Question: I'm trying to write a function in GLSL that returns the signed distance to a rectangle. The rectangle is axis-aligned. I feel a bit stuck; I just can't wrap my head around what I need to do to make it work.
The best I came up with is this:
'''
float sdAxisAlignedRect(vec2 uv, vec2 tl, vec2 br)
{
// signed distances for x and y. these work fine.
float dx = max(tl.x - uv.x, uv.x - br.x);
float dy = max(tl.y - uv.y, uv.y - br.y);
dx = max(0.,dx);
dy = max(0.,dy);
return sqrt(dx*dx+dy*dy);
}
'''
Which produces a rectangle that looks like:

The lines show distance from the rectangle. It works fine but ONLY for distances OUTSIDE the rectangle. Inside the rectangle the distance is a static '0.'.
How do I also get accurate distances inside the rectangle using a unified formula?
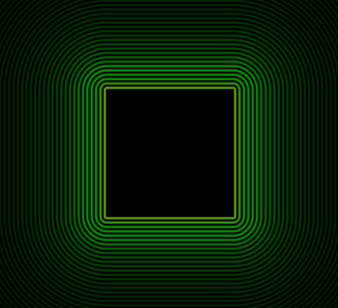
Answer: How about this...
'''
float sdAxisAlignedRect(vec2 uv, vec2 tl, vec2 br)
{
vec2 d = max(tl-uv, uv-br);
return length(max(vec2(0.0), d)) + min(0.0, max(d.x, d.y));
}
'''
Here's the <URL>:

---
Breakdown:
1. Get the signed distance from x and y borders. u - left and right - u are the two x axis distances. Taking the maximum of these values gives the signed distance to the closest border. Viewing d.x and d.y are shown individually in the images below.
2. Combine x and y: If both values are negative, take the maximum (i.e. closest to a border). This is done with min(0.0, max(d.x, d.y)). If only one value is positive, that's the distance we want. If both values are positive, the closest point is a corner, in which case we want the length. This can be combined with the above case by taking the length anyway and making sure both values are positive: length(max(vec2(0.0), d)). These two parts to the equation are mutually exclusive, i.e. only one will produce a non-zero value, and can be summed.

---
'''
void mainImage( out vec4 fragColor, in vec2 fragCoord )
{
vec2 uv = fragCoord.xy / iResolution.xy;
uv -= 0.5;
uv *= vec2(iResolution.x/iResolution.y,1.0);
uv += 0.5;
float d = sdAxisAlignedRect(uv, vec2(0.3), vec2(0.7));
float m = 1.0 - abs(d)/0.1;
float s = sin(d*400.0) * 0.5 + 0.5;
fragColor = vec4(s*m*(-sign(d)*0.5+0.5),s*m*(sign(d)*0.5+0.5),0,1);
}
'''